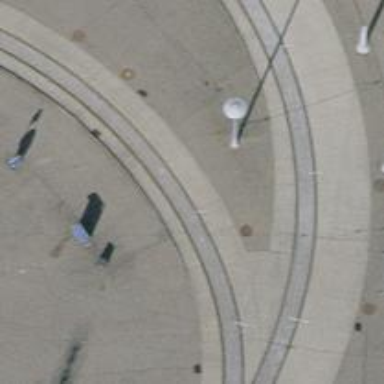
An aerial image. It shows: Tram stop for public transport.